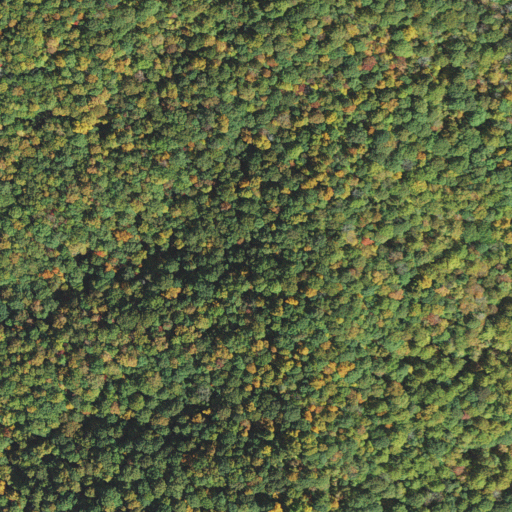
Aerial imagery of ridge(s) in North Carolina named Buckhorn Ridge containing deciduous forest and mixed forest